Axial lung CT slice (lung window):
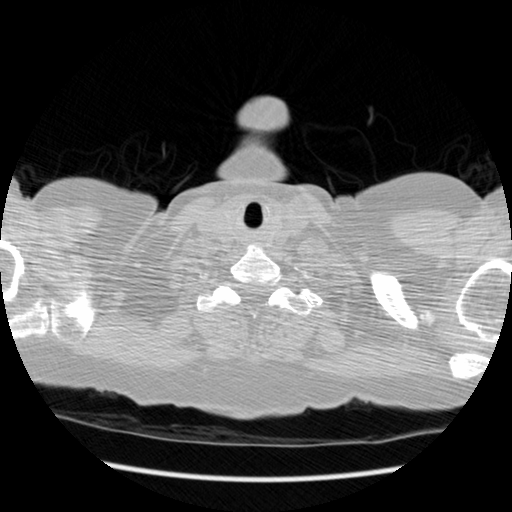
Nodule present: no